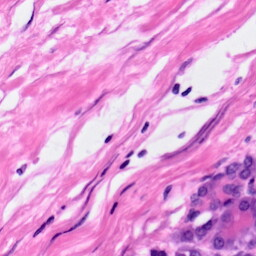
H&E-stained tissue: Pancreatic